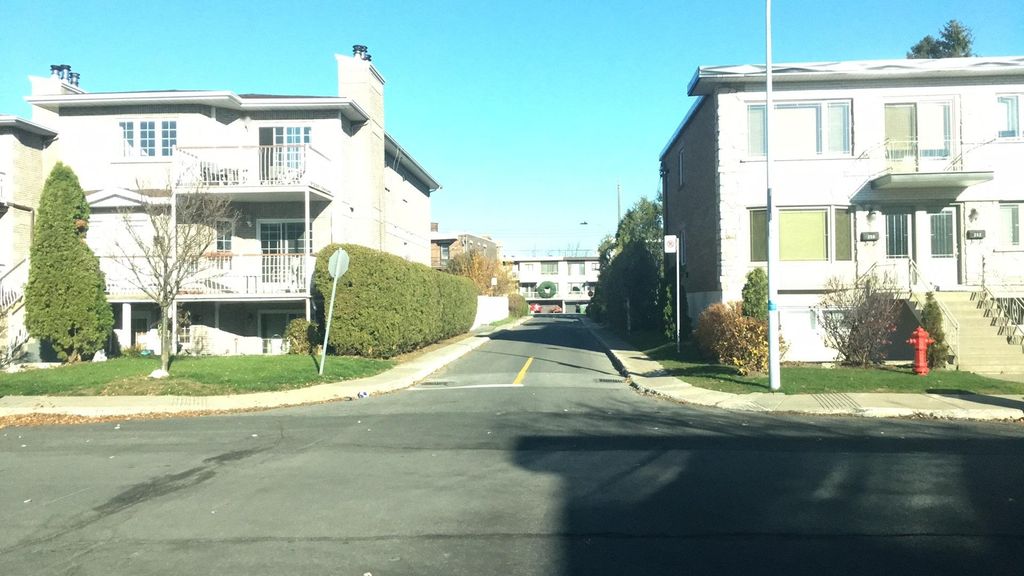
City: montreal